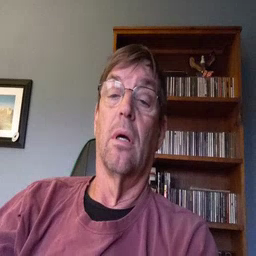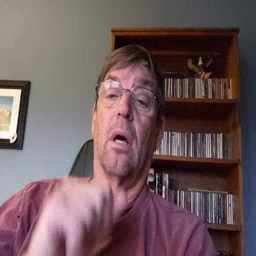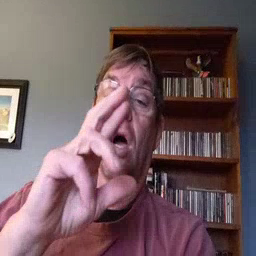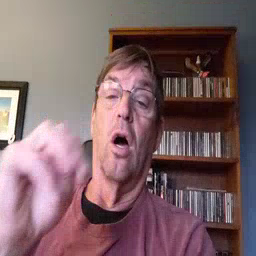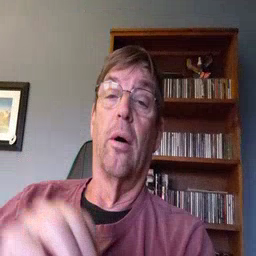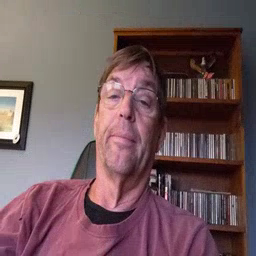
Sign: arm